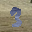
Label: 3